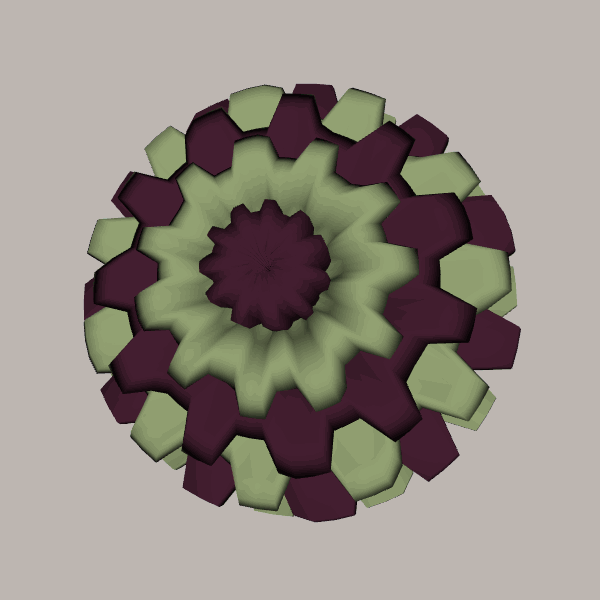
Background: light